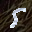
Label: 5